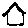
Label: house